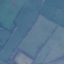
Label: Pasture